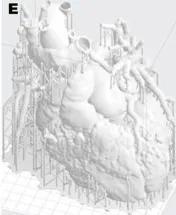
Showing different views]; a scaffold.
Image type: radiology (ct)